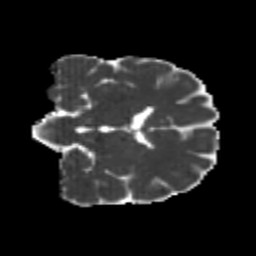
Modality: MD
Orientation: coronal
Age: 24
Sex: male
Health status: healthy
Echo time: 0.074 s